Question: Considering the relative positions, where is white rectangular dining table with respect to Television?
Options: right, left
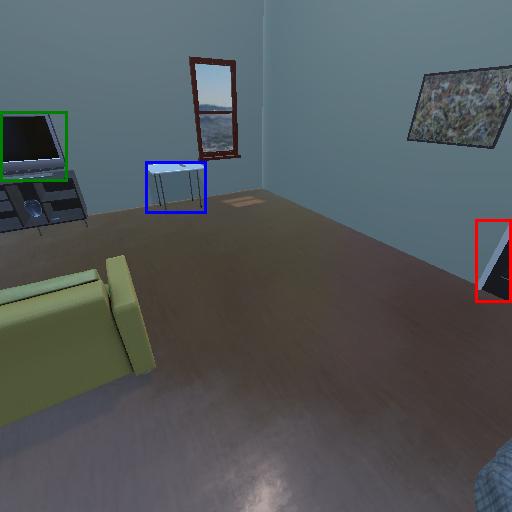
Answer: right